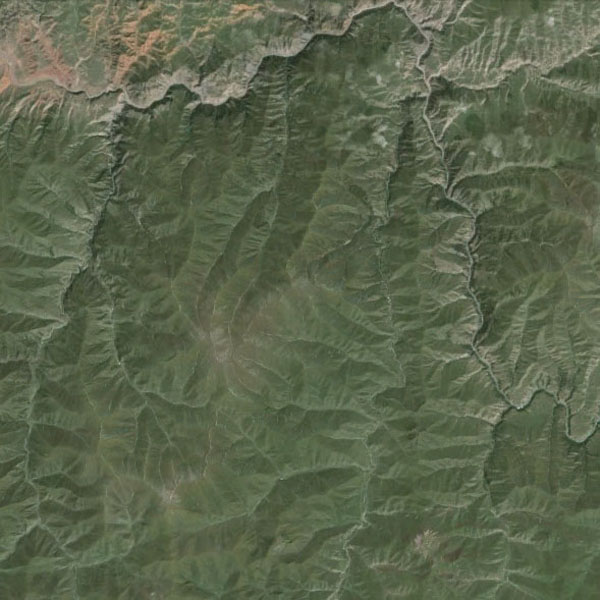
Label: Mountain